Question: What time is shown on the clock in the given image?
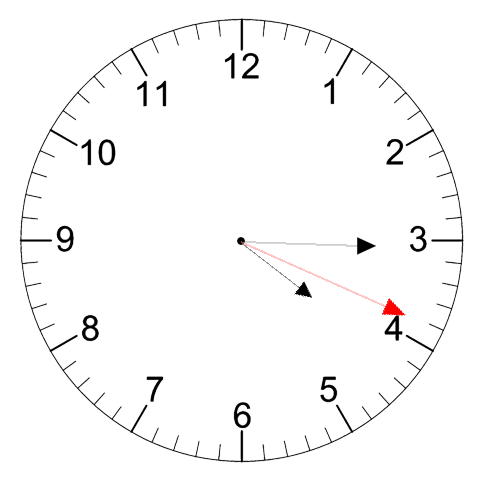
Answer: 04:15:19